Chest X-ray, AP view. Patient: 10 years old, sex M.
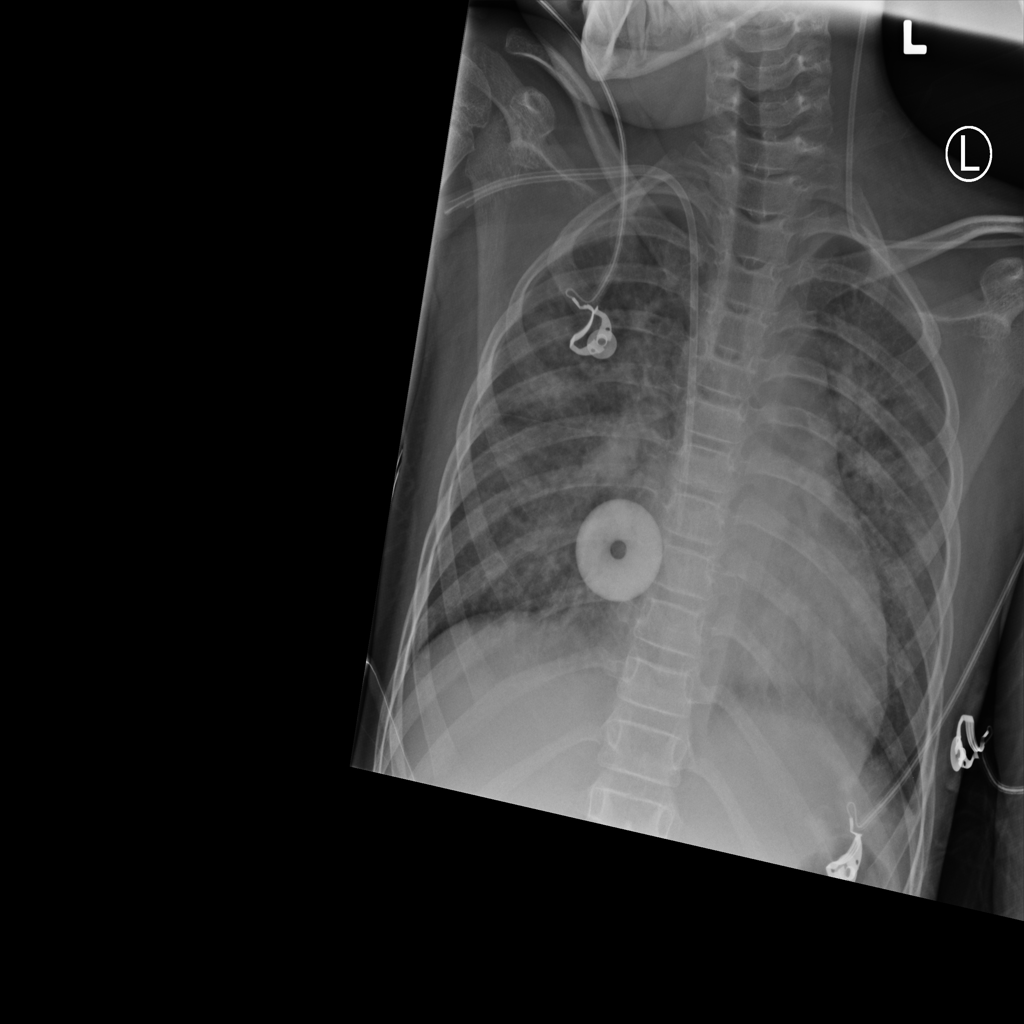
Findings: Infiltration